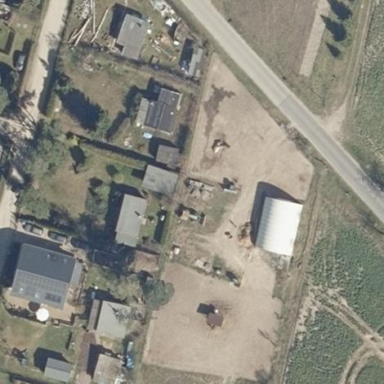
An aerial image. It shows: Farmyard area.